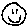
Label: smiley face